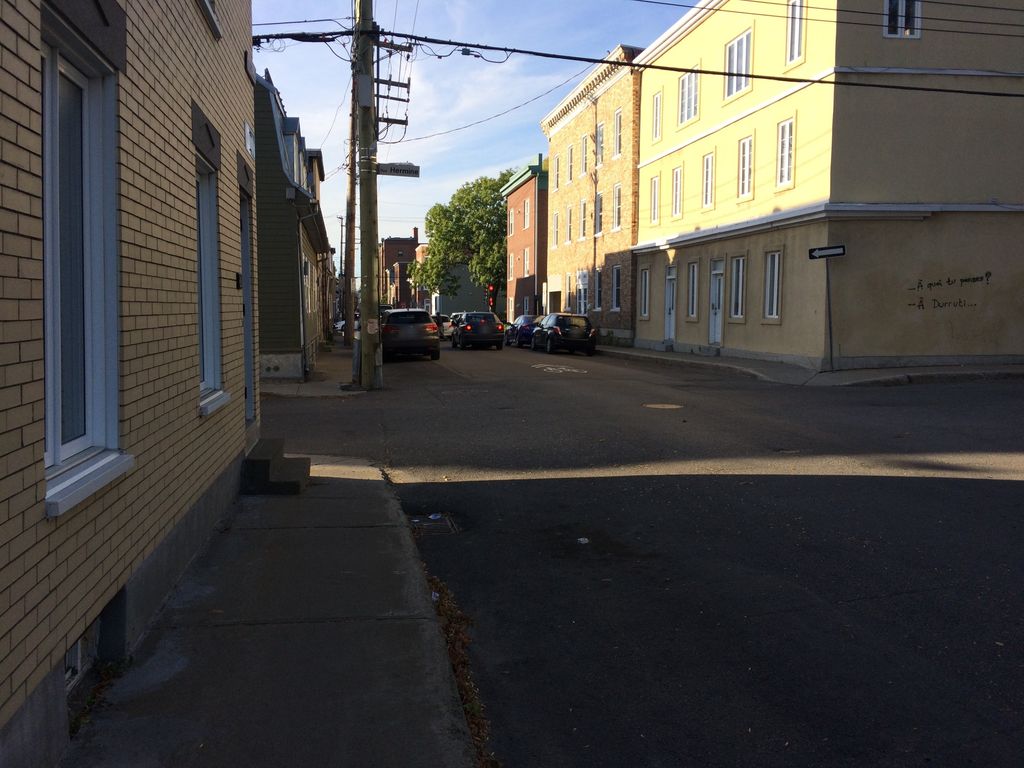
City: quebec_city